Question: I am begginer in programming languages so I wanted to start with something easy like Visual studio (Visual basic language). Currently trying to figure out why is it that using this kind of code, images inserted into my form via code is bigger then actually they should be...
My first project is to create analog clock that can be skinned via Photoshop, but this thing with image sizing is driving me crazy.
It would be very good if someone could explain me why is this happening...
Code and result below:
'''
Public Class Form1
'25x25 white rectangle image
Dim rec As Image = Image.FromFile("c:\img
ectangle.png")
Private Sub pic_Paint(sender As Object, e As PaintEventArgs) Handles pic.Paint
'Declaring graphics
Dim g As Graphics = e.Graphics
'Drawing image into PictureBox called pic
g.DrawImage(rec, 200, 200)
End Sub
End Class
'''

Thank you!
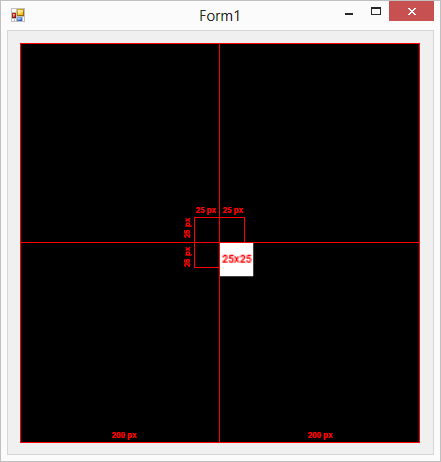
Answer: It's possible you're not running at 96dpi (your titlebar looks a bit big to me) or the 25x25 image you're using has a DPI metadata field that tells GDI (the graphics system in Windows) to draw it with scaled dimensions.
I recommend using the 'SetResolution' method of the 'Bitmap' class or fiddling around with the 'DrawImage' overloads.